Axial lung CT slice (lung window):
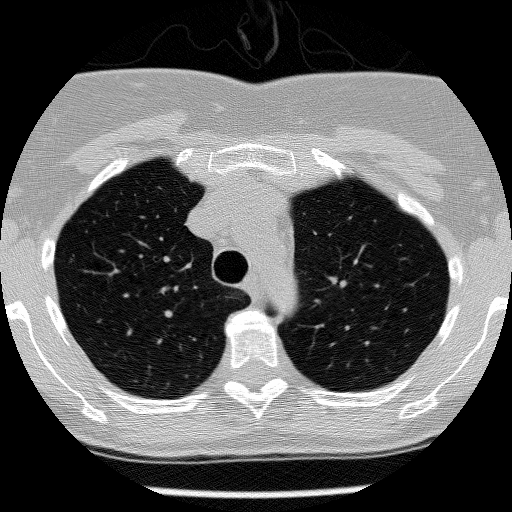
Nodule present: no